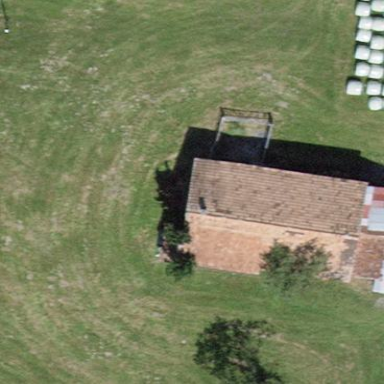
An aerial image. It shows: Rural barn.